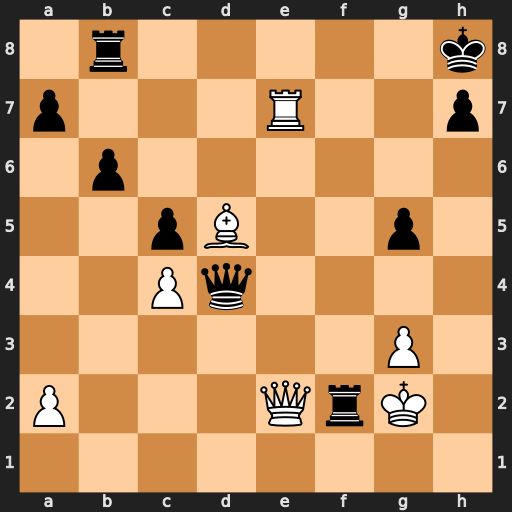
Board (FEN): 1r5k/p3R2p/1p6/2pB2p1/2Pq4/6P1/P3QrK1/8
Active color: w
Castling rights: -
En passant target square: -
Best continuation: Qxf2 Qxf2+ Kxf2